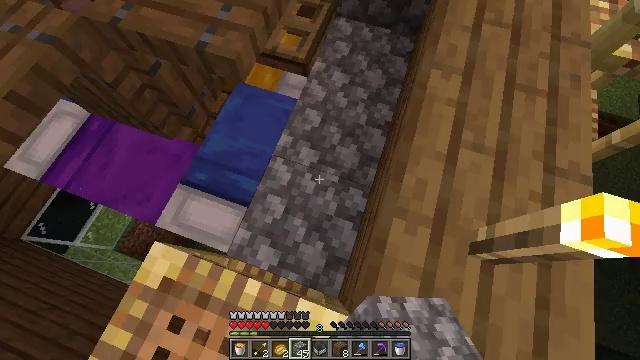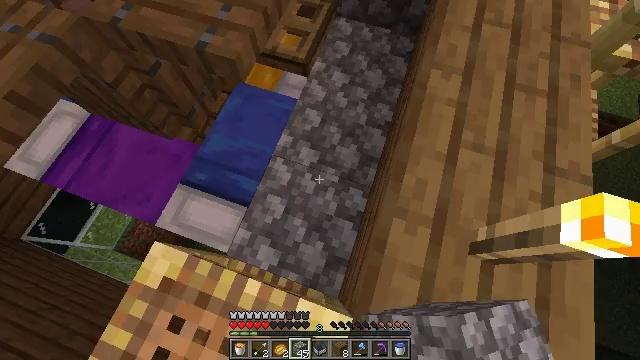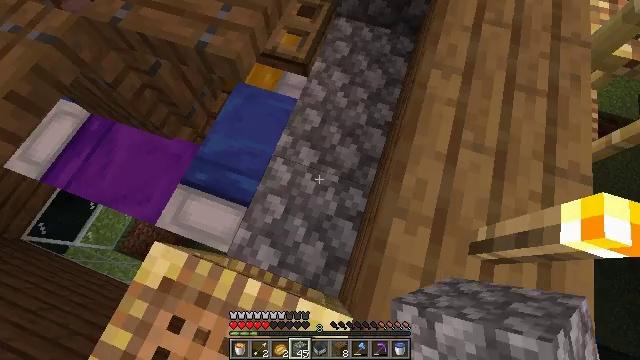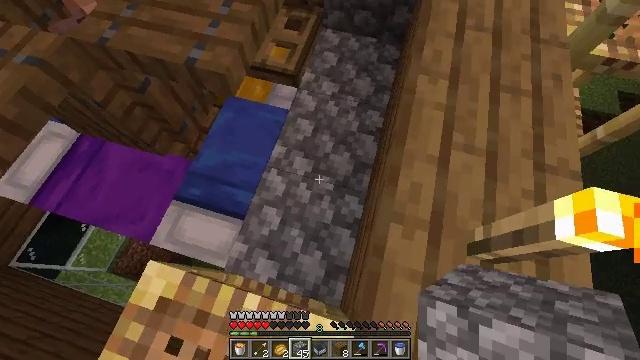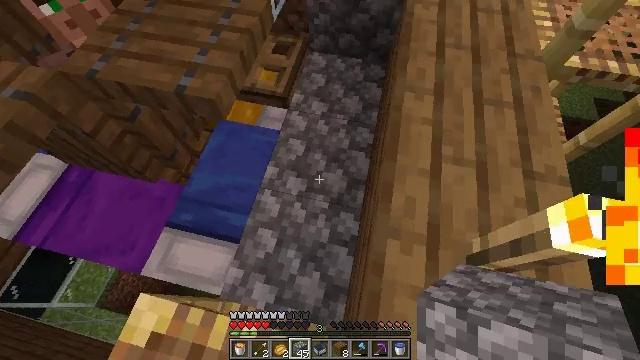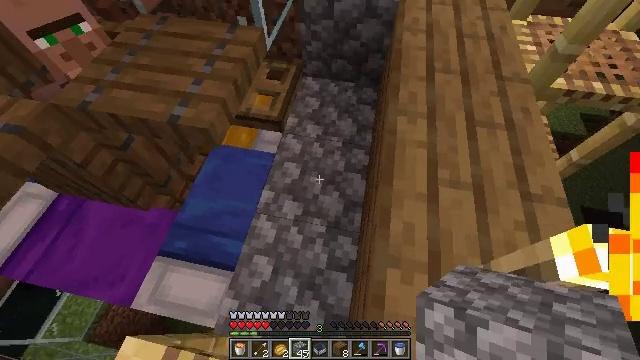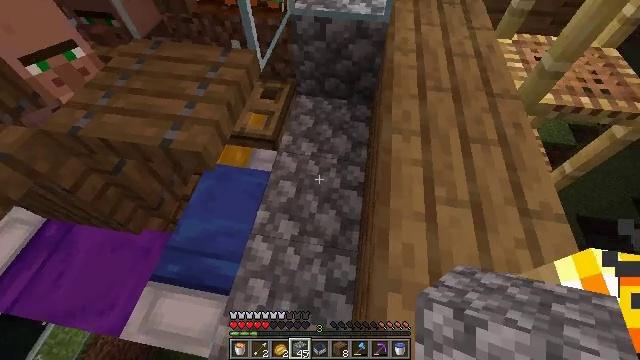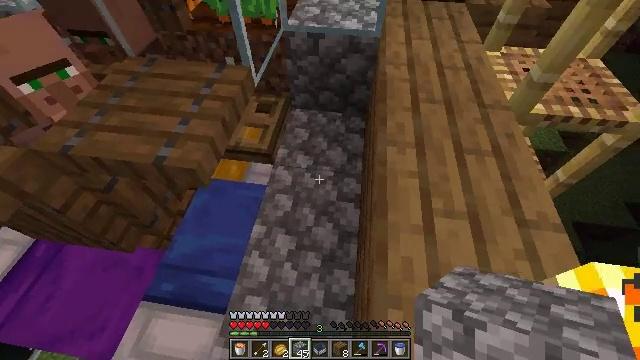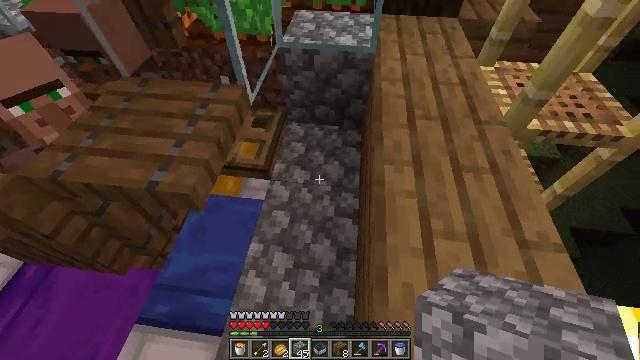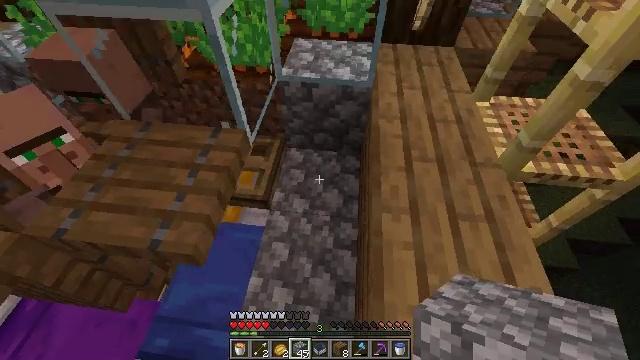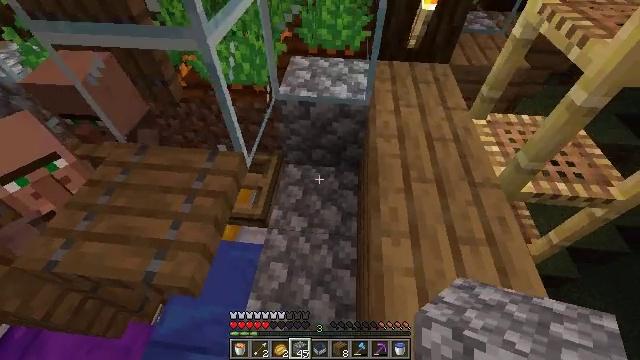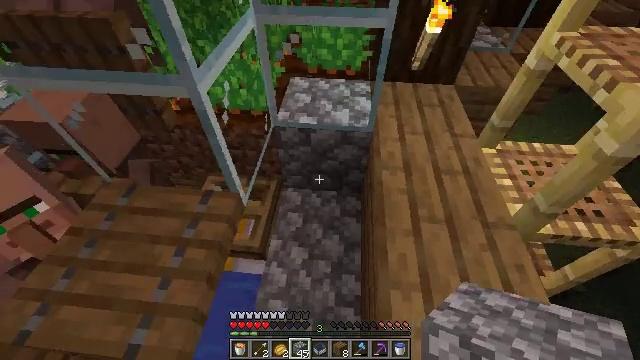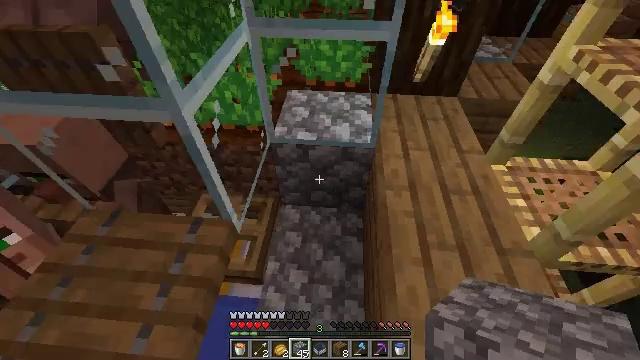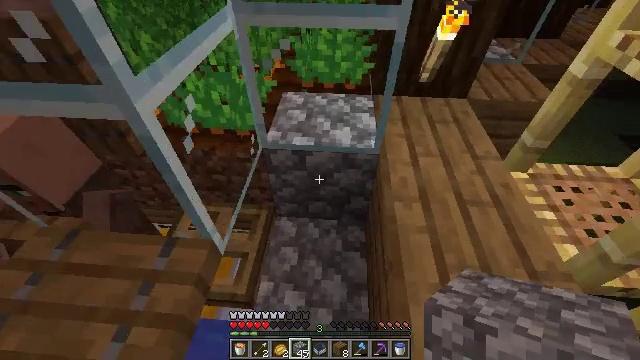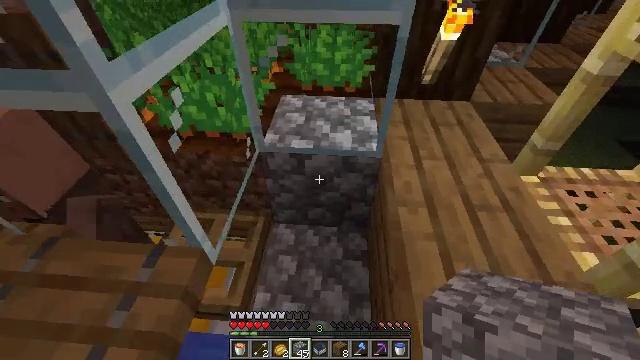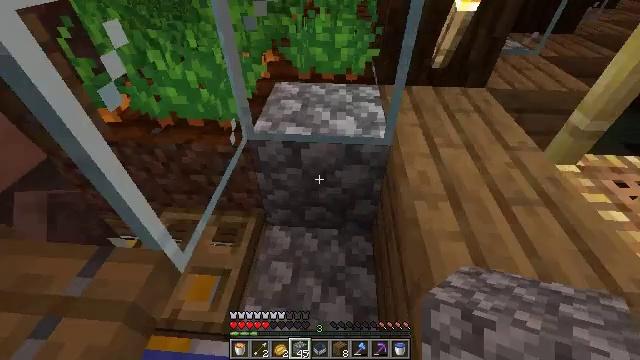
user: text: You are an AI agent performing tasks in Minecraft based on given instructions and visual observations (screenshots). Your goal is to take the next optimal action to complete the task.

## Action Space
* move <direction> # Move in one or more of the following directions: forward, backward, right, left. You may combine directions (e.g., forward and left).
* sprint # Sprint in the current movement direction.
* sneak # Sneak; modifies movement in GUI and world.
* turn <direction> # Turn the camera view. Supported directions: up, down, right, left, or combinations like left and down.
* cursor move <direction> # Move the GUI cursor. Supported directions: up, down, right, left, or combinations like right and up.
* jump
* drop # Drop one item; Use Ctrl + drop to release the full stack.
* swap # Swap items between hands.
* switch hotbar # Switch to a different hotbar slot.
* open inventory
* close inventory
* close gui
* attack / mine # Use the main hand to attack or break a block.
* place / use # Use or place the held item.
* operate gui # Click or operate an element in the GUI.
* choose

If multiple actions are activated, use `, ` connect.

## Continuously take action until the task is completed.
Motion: motion action
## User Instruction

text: Hold left button to gather the purple bed.
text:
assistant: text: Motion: sneak
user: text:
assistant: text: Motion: sneak
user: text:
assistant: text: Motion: sneak, turn right and up
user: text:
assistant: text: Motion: move forward, sneak, turn right and up
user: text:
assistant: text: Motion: move forward, sneak, turn right and up
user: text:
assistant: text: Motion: move forward, sneak, turn right and up
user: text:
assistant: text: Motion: move forward, turn right and up
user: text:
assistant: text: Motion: move forward, turn right and up
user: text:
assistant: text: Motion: move forward
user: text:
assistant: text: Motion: move forward, turn up
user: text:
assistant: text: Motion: move forward
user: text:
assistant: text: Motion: move forward, turn up
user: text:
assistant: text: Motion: move forward, turn up
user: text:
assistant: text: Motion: move forward, turn up
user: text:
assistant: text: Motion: turn up
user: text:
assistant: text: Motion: no_op
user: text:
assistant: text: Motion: no_op
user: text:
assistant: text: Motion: no_op
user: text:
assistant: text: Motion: no_op
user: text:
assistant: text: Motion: no_op
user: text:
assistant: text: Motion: no_op
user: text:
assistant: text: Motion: no_op
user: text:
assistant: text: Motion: turn left
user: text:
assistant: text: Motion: turn left
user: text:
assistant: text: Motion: turn left and down
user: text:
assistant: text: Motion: turn left
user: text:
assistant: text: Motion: turn left
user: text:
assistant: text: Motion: turn left and up
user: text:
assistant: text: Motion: turn left and up
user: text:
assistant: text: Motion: turn left